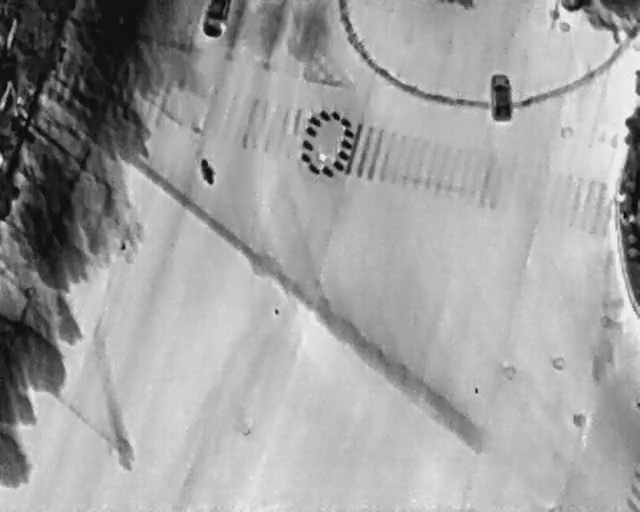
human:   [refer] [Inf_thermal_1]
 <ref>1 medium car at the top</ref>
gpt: <box>[[31, 0, 36, 6, 2]]</box>